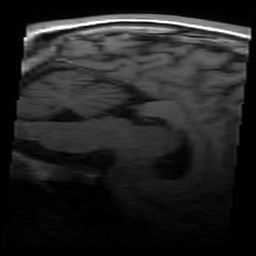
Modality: T1w
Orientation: sagittal